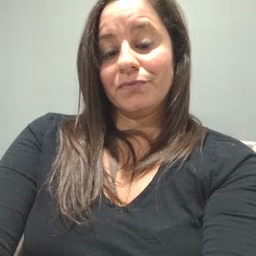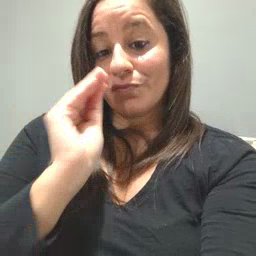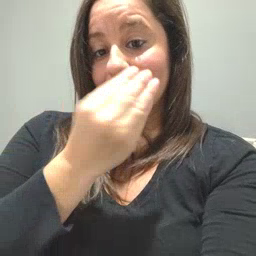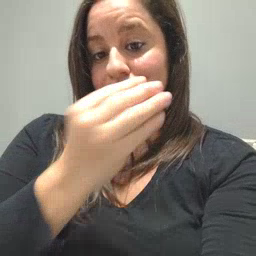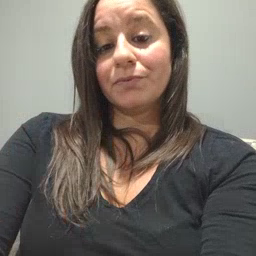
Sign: flower